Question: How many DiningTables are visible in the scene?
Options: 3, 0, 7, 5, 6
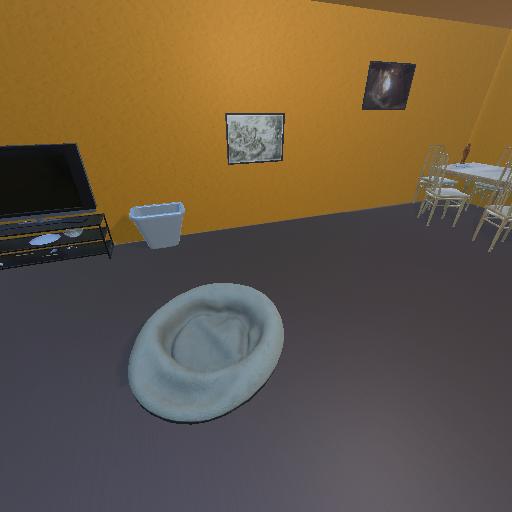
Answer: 3